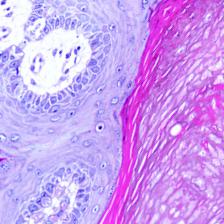
Diagnosis: OSCC